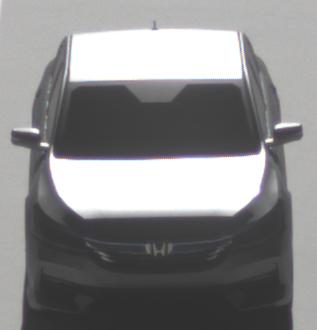
Make: Honda
Model: Accord Hybrid
Detailed model: 9. Generation
Model produced from: 2015
Model produced until: 2019
Doors: 4
Color: gray
Road condition: dry road
Daytime: morning or afternoon
Contrast: high contrast